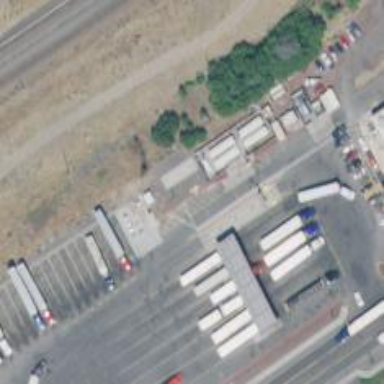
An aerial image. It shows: Weighbridge facility.